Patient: sex F, age 56
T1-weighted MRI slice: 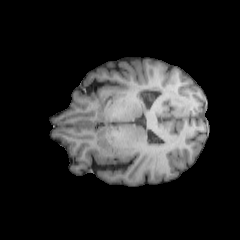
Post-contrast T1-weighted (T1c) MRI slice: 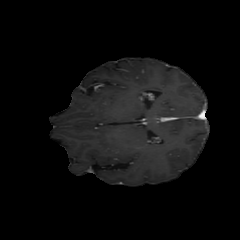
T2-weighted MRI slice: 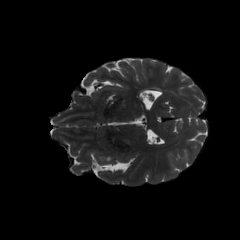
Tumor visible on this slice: no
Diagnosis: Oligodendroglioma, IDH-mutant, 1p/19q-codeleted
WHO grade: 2